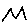
Label: zigzag